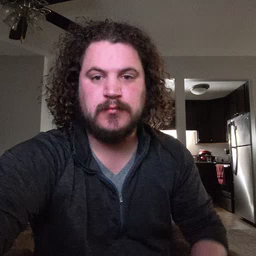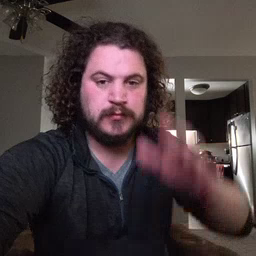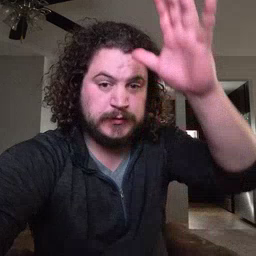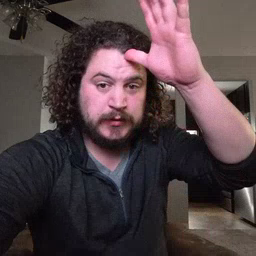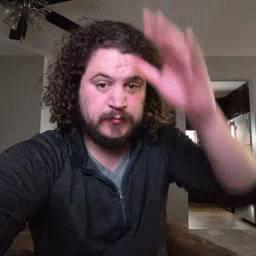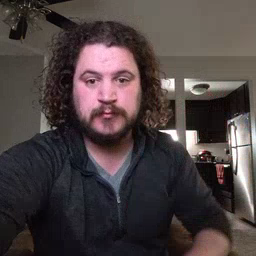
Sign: dad